Question: Given two points P,Q and a delta, I defined the equivalence relation ~=, where P ~= Q if 'EuclideanDistance(P,Q)' <= delta. Now, given a set of points, in the example S = (A, B, C, D, E, F) and n = 6 (the fact points are actually endpoints of segments is negligible), is there an algorithm that has complexity better than O(n^2) in the average case to find a partition of the set (the representative element of the subsets is unimportant)?
Attempts to find theoretical definitions of this problem were unsuccessful so far: k-means clustering, nearest neighbor search and others seems to me different problems. The picture shows what I need to do in my application.
Any hint? Thanks

: while the actual problem (cluster near points given some kind of invariant) should be solvable in better better than O(n^2) in the average case, there's a serious flaw in my problem definition: =~ is a equivalence relation because of the simple fact it doesn't respect the . I think this is the main reason this problem is not easy to solve and need advanced techiques. Will post very soon my actual solution: should work when near points all satisfy the =~ as defined. Can fail when poles apart points doesn't respect the relation but they are in relation with the center of gravity of clustered points. It works well with my input data space, may not with yours. Do anyone know a full formal tratment of this problem (with solution)?
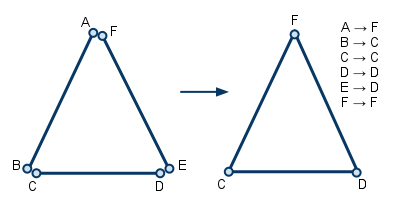
Answer: One way to restate the problem is as follows: given a set of 'n' 2D points, for each point 'p' find the set of points that are contained with the circle of diameter 'delta' centred at 'p'.
A naive linear search gives the 'O(n^2)' algorithm you allude to.
It seems to me that this is the best one can do . When all points in the set are contained within a circle of diameter <= 'delta', each of 'n' queries would have to return 'O(n)' points, giving an 'O(n^2)' overall complexity.
However, one should be able to do better on more reasonable datasets.
Take a look at <URL>' algorithm in reasonable cases.
There might be a different way of looking at the problem, one that would give better complexity; I can't think of anything off the top of my head.